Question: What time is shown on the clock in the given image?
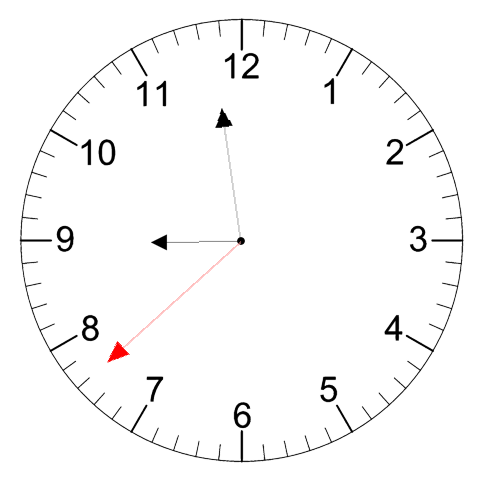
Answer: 08:58:38